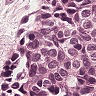
Metastatic tissue present: yes